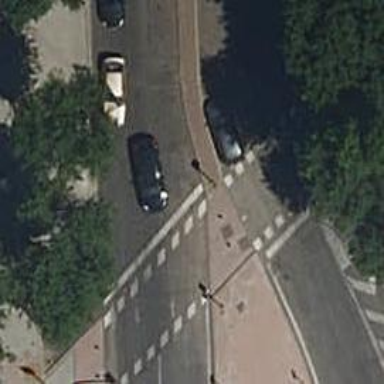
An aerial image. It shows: Road with traffic signals.